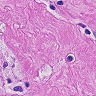
Metastatic tissue present: yes